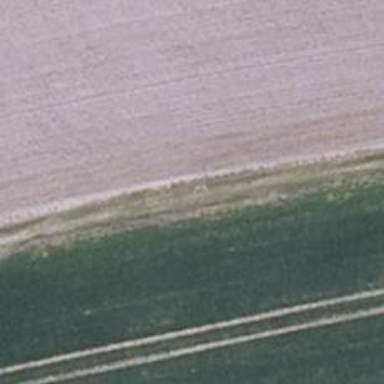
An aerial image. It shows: Track with ground surface of grade 4.